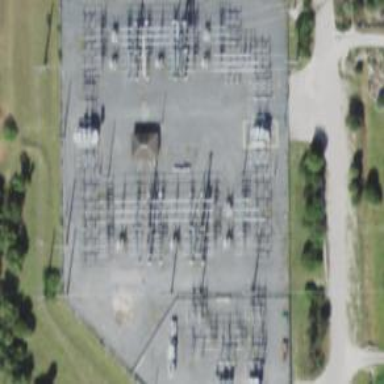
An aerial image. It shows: Switch used for power control.